Interaction volume radius: 5 \u00c5
Interaction volume height: 25 \u00c5
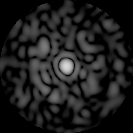
Disorder parameter: 0.8334